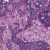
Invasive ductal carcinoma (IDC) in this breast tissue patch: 0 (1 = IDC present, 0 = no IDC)